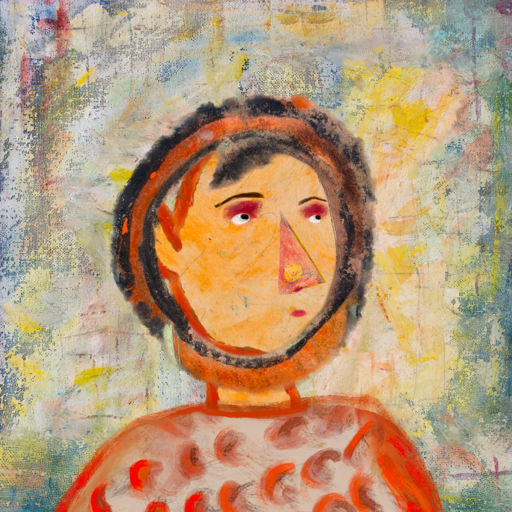
Background: Irani, Head And Neck Side: Experience, Face Side: Irani, Bust: Rupkatha, Hair Side: Childish, Head Accessory: Blank, Second Necklace: Blank, Necklace: Blank, Baby: Blank